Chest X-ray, PA view. Patient: 34 years old, sex F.
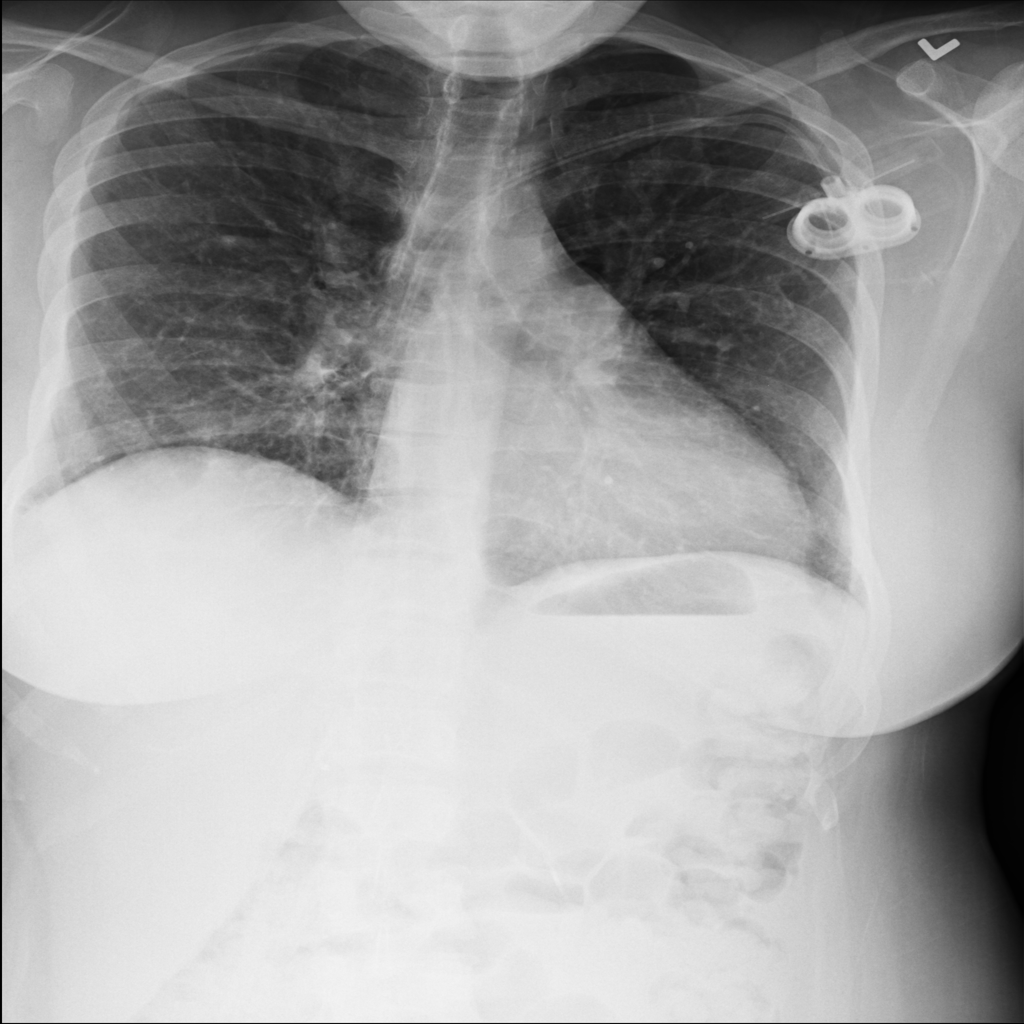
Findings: No Finding